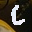
Label: 6